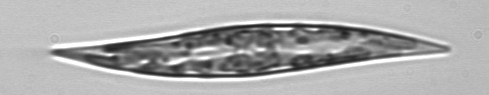
Label: Pleurosigma